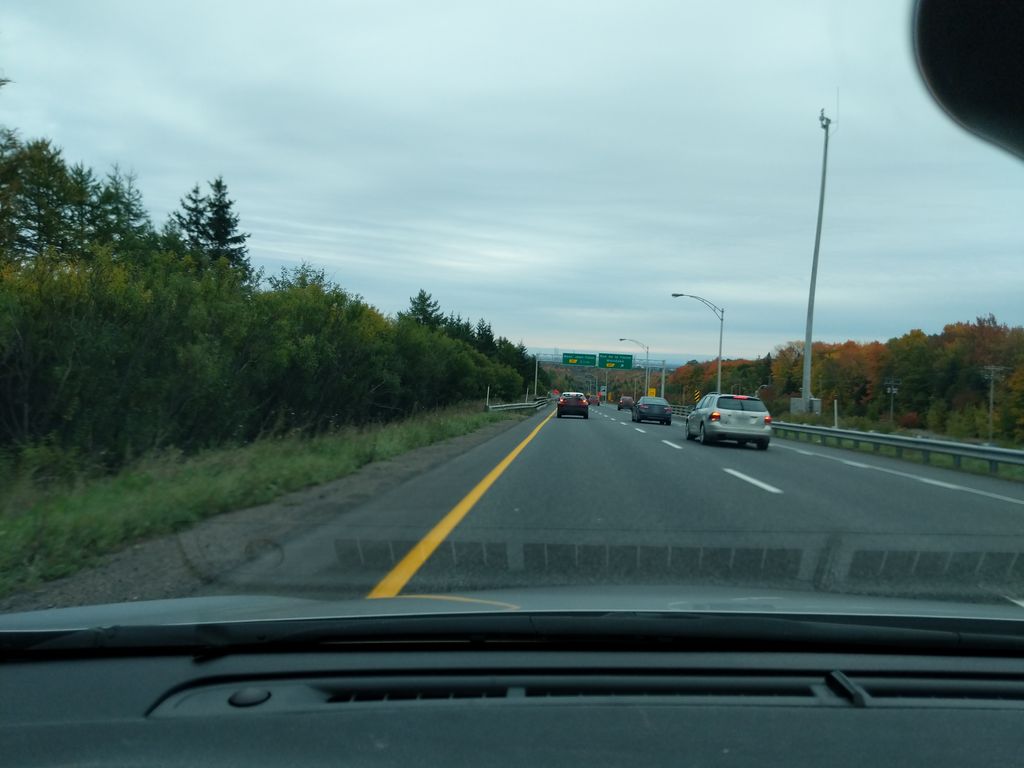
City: quebec_city